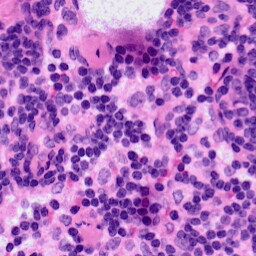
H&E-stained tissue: LymphNode